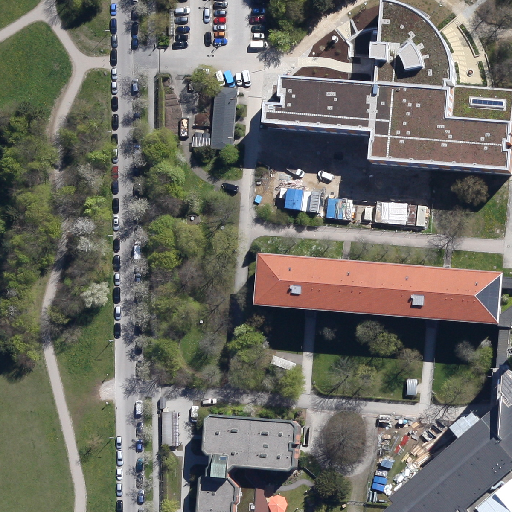
Referring expression: vehicle